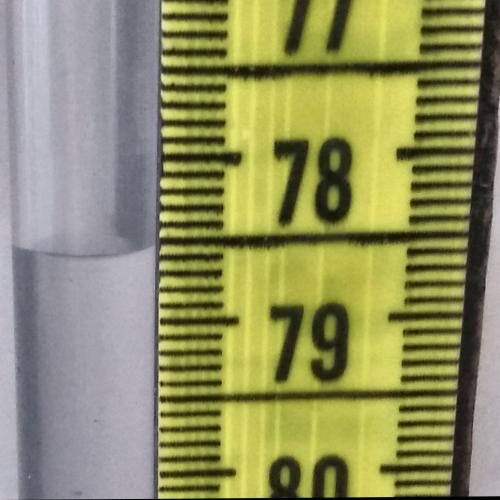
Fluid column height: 78.5 cm